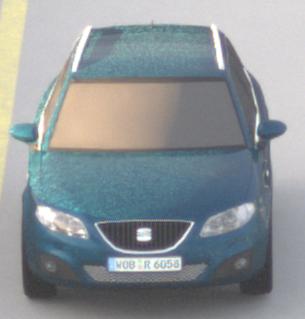
Make: SEAT
Model: Exeo ST 1.6
Detailed model: Exeo (3R) ST
Model produced from: 2010/05
Model produced until: 2010/08
Doors: 5
Color: blue
Road condition: dry road
Daytime: sunrise or sunset
Contrast: low contrast